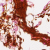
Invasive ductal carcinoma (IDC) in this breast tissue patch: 0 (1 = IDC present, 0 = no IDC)